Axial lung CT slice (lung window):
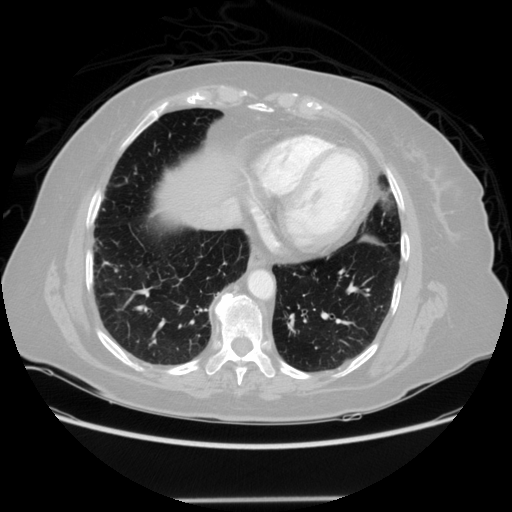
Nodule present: no